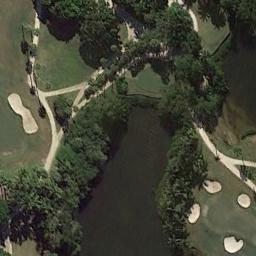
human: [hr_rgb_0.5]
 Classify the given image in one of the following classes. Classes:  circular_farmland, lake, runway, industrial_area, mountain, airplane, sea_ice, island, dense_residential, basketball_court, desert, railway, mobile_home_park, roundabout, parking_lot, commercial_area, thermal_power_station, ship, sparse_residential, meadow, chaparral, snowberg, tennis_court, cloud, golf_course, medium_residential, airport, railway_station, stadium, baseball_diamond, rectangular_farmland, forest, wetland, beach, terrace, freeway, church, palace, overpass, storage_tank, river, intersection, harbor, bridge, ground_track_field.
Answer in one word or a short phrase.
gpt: golf_course